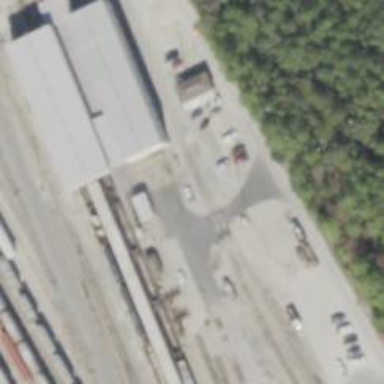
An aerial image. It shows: Railway yard in service.